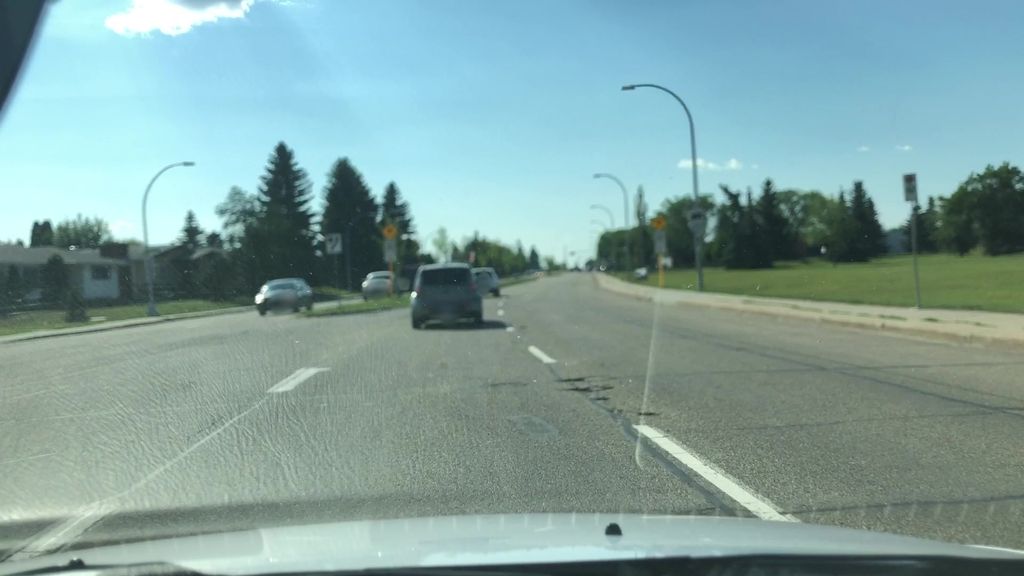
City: edmonton